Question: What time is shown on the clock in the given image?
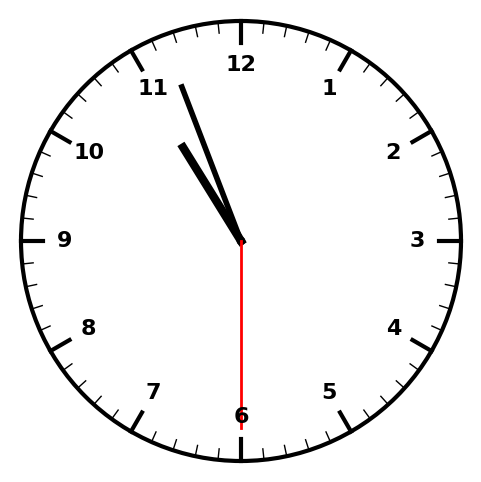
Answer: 10:56:30